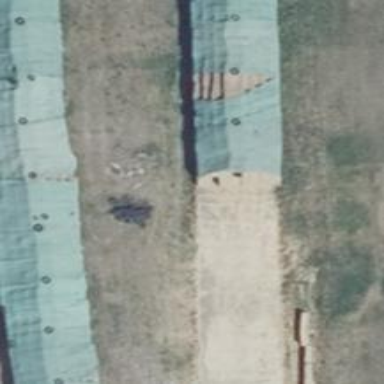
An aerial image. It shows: Bunker silo.